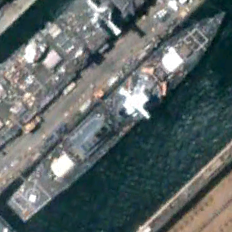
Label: destroyer